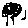
Label: tree